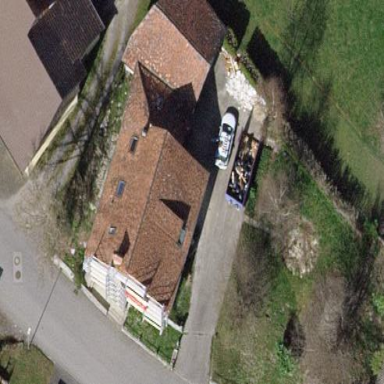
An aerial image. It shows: Detached building.